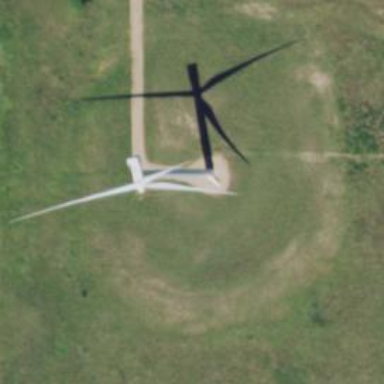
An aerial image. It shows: Wind turbine generator that utilizes wind as its source for generating electricity. It is of the horizontal axis type.